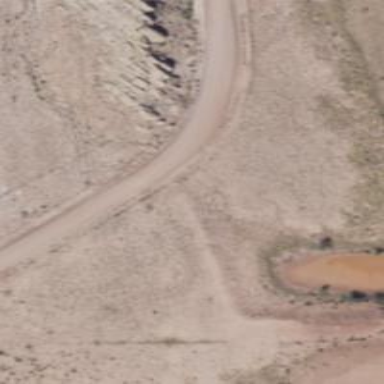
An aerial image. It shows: Unclassified road.